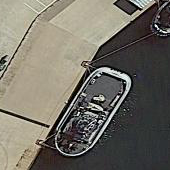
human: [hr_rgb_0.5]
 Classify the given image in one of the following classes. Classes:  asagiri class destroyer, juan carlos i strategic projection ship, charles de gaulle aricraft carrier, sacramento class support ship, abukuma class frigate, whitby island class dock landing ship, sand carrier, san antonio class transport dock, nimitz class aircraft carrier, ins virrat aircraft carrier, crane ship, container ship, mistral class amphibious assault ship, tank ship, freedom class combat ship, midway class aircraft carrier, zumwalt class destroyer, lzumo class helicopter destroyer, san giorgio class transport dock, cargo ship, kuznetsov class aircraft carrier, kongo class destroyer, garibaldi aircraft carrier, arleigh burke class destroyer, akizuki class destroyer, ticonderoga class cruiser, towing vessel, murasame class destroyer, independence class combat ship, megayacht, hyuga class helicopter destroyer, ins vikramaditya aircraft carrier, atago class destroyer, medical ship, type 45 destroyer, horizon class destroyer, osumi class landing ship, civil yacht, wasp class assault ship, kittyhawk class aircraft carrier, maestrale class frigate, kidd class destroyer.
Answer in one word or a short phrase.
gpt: Towing vessel